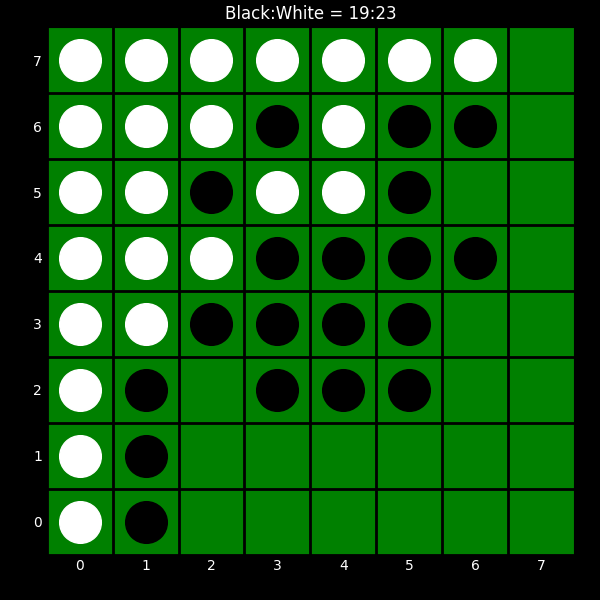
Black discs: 19
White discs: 23